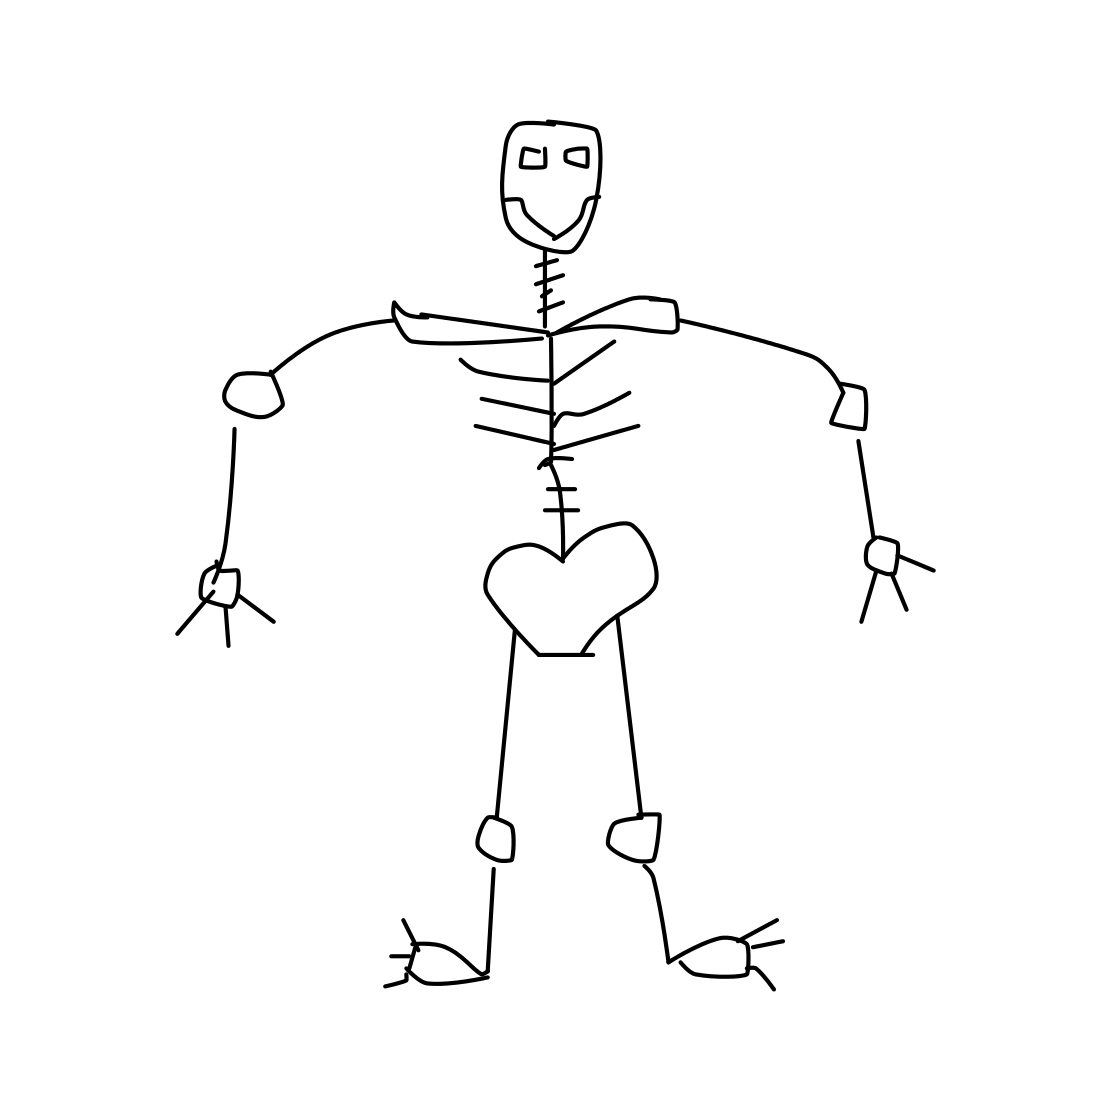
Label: human-skeleton